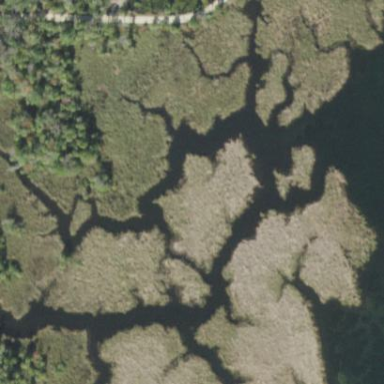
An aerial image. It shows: Marshy wetland area.